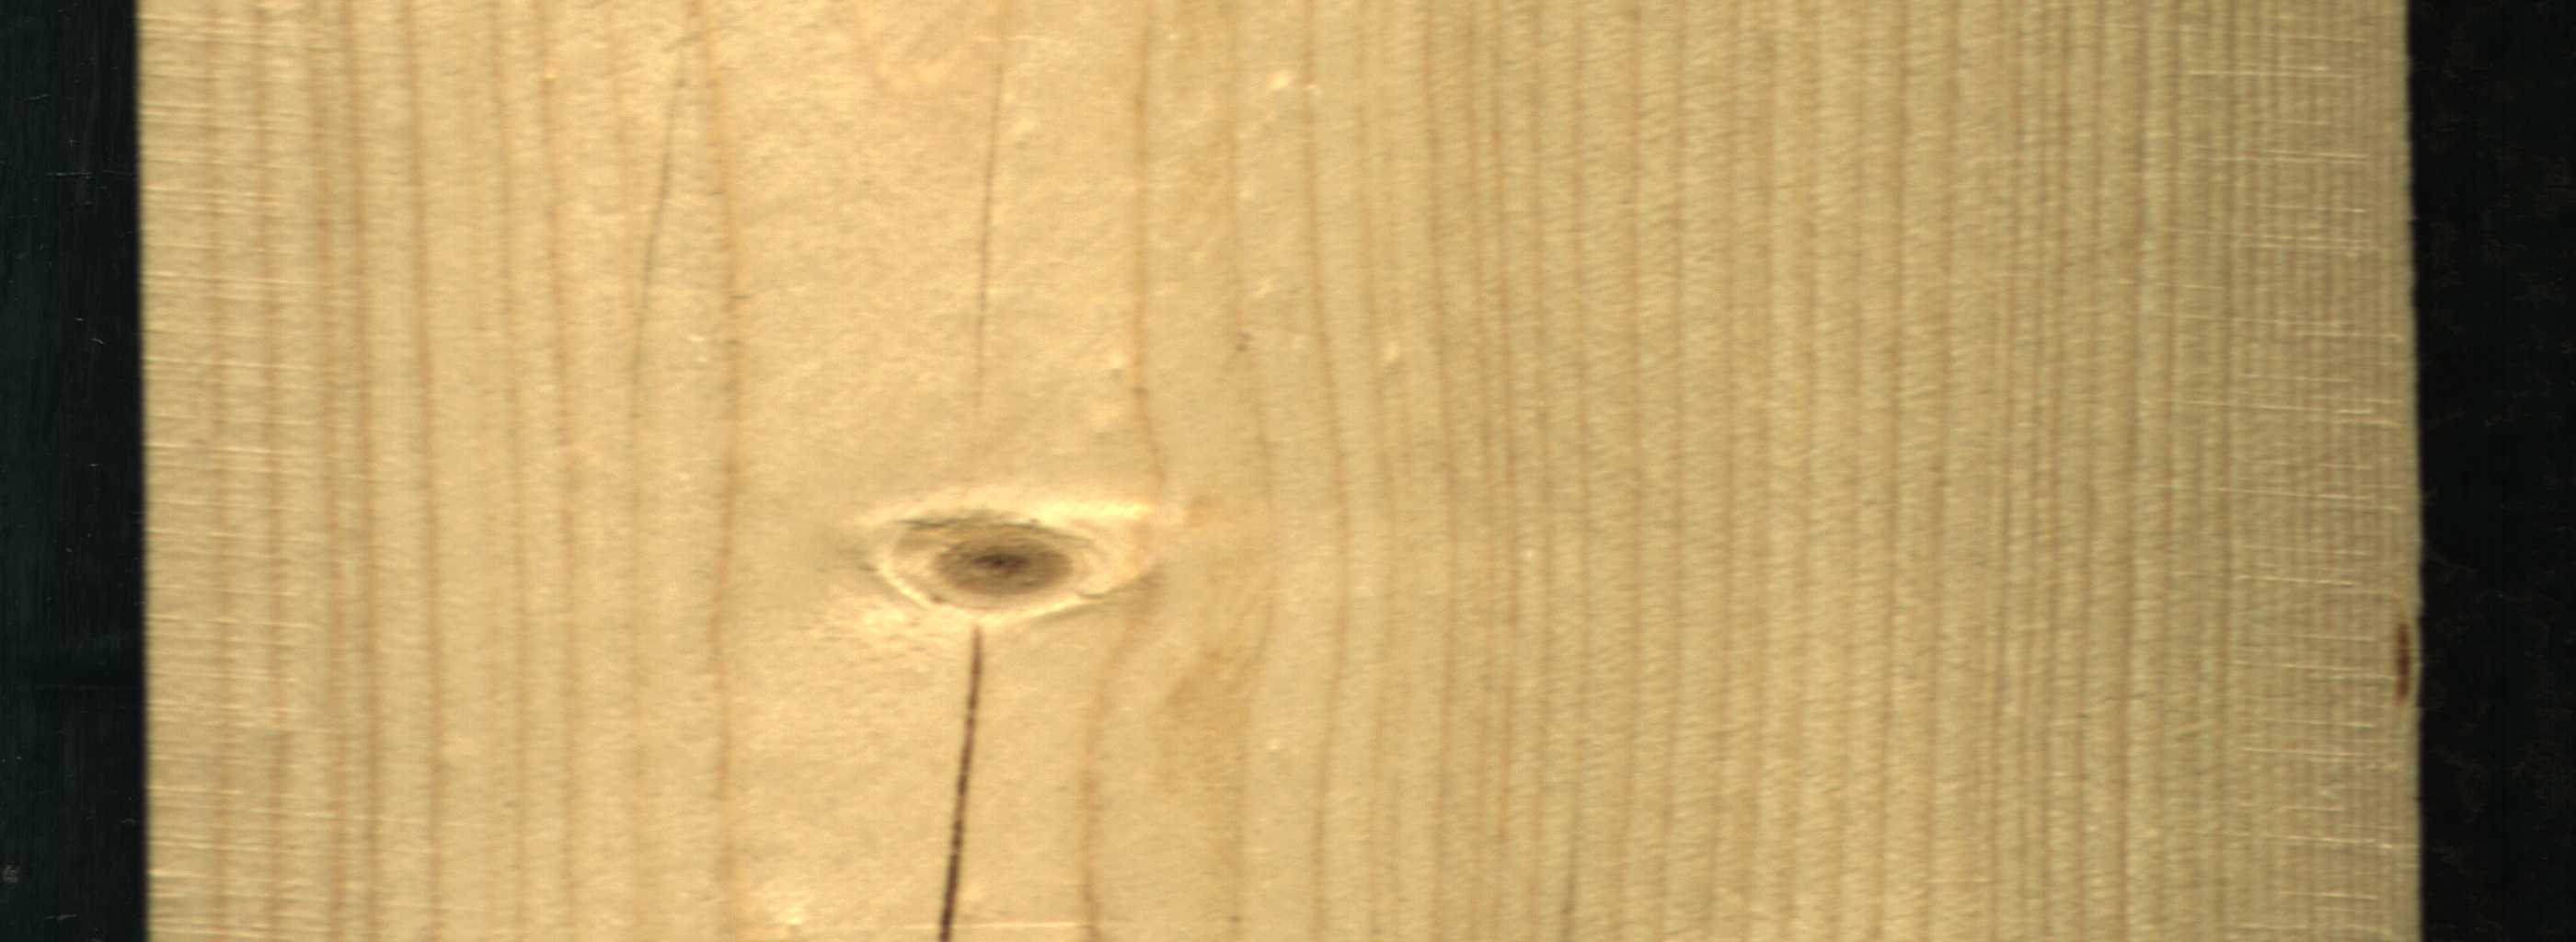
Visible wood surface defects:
resin
resin
Live_Knot